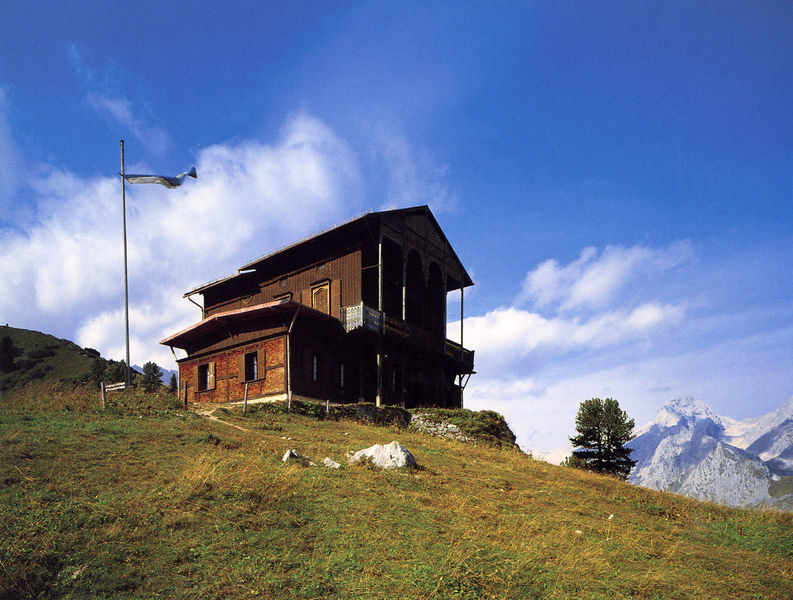
Titel: Schloss Linderhof
Standort: Linderhof (EU - D - Bayern)
Schlagwörter: baum, berg, blau, felsen, himmel, schatten, weiß, wolken, bäume, bunt, fenster, holz, licht, dach, gras, haus, schnee, wiese, zaun, stein, steine, horizont, hügel, kalt, norden, wind, einsam, hütte, balkon, fahne, flagge, berge, gebirge, hang, alm, idylle, läden, foto, fotografie, alpen, fichte, tanne, bewachsen, karg, berghütte, wegweiser